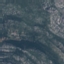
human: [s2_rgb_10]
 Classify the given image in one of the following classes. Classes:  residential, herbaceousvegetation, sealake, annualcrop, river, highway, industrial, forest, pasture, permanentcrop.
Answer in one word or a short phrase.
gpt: HerbaceousVegetation